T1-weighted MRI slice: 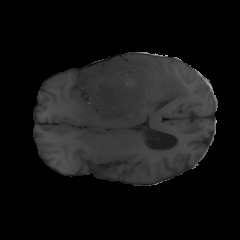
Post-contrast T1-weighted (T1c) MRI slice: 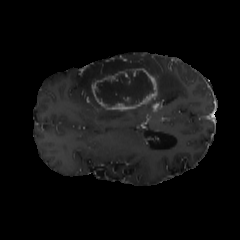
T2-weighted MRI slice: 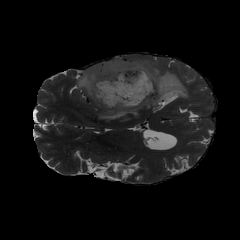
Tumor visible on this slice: yes